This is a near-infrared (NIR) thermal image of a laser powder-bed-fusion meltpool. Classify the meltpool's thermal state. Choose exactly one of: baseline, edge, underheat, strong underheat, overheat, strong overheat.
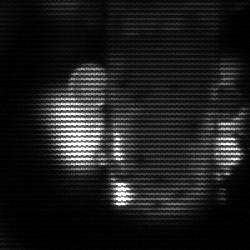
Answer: strong underheat